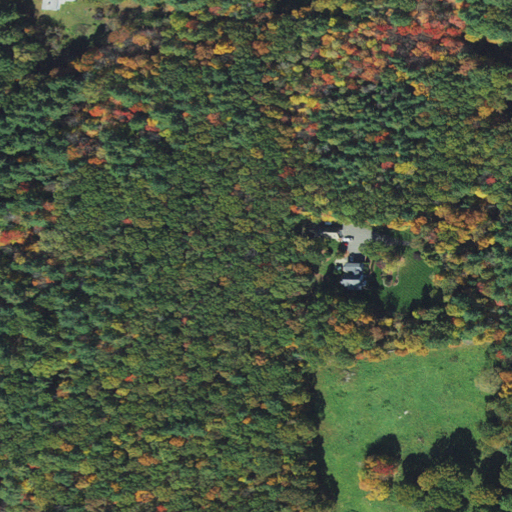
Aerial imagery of mountain in Massachusetts named Roby Hill containing deciduous forest, mixed forest, evergreen forest, pasture, woody wetlands, and open development